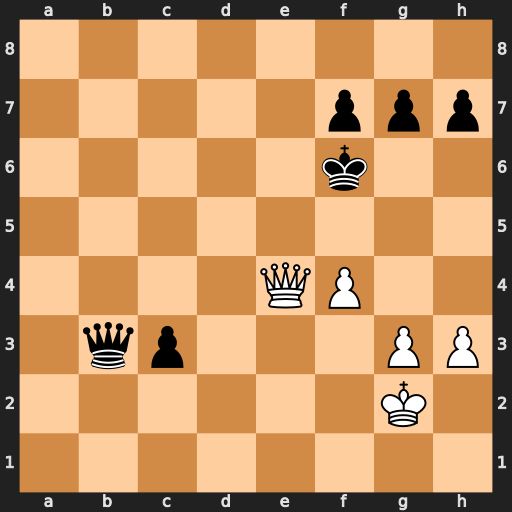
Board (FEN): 8/5ppp/5k2/8/4QP2/1qp3PP/6K1/8
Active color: w
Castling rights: -
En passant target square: -
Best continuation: Qe5+ Kg6 Qg5#